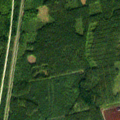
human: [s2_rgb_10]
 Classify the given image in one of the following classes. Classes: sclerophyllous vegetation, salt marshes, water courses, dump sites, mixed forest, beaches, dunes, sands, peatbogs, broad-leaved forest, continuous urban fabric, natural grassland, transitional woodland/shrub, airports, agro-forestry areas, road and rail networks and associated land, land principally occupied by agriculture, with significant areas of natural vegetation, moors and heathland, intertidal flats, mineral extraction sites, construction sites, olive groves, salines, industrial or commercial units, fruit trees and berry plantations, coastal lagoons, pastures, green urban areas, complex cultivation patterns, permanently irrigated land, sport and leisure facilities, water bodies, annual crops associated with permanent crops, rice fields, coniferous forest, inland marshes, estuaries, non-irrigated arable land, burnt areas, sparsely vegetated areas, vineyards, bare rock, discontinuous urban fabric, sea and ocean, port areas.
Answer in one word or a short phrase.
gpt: broad-leaved forest, coniferous forest, transitional woodland/shrub